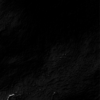
Label: not_dusty